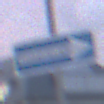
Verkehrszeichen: EinbahnstrasseRechtsweisend
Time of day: SunriseSunset
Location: Outdoor (Urban)
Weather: PartlyCloudy
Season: NotSpecified
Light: Natural